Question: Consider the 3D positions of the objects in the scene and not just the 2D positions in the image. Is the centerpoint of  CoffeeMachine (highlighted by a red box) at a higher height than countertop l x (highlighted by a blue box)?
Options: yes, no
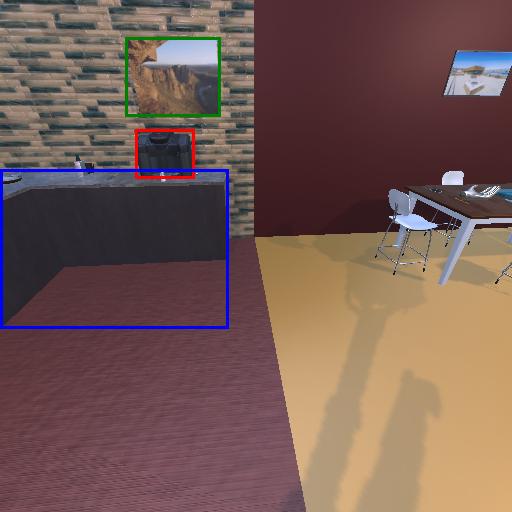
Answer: yes